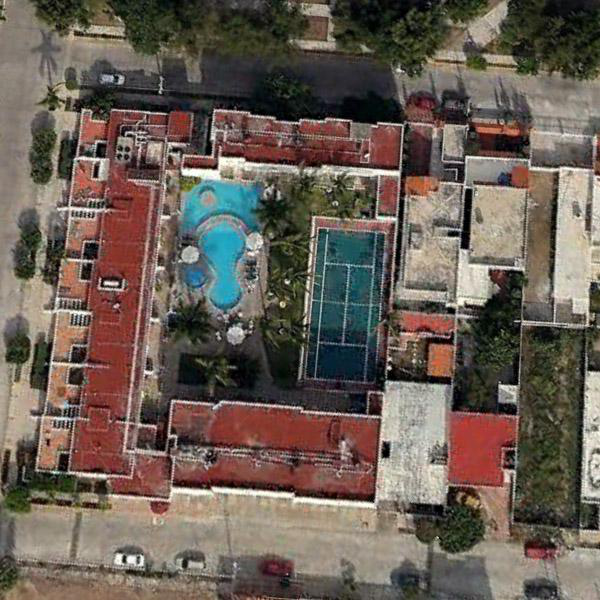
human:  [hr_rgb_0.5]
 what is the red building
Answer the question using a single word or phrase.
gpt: resort